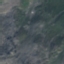
Land use / land cover: HerbaceousVegetation